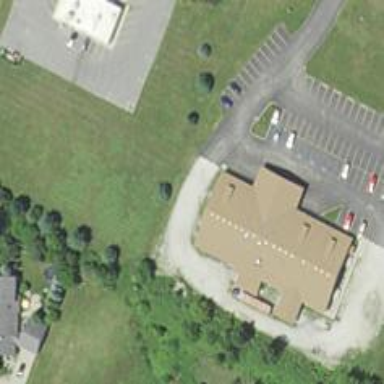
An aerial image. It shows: Building serving as food bank.